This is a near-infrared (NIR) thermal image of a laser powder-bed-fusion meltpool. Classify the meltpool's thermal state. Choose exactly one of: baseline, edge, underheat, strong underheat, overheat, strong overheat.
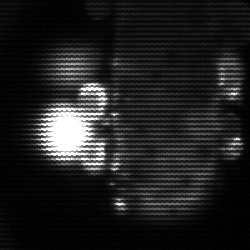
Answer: strong underheat